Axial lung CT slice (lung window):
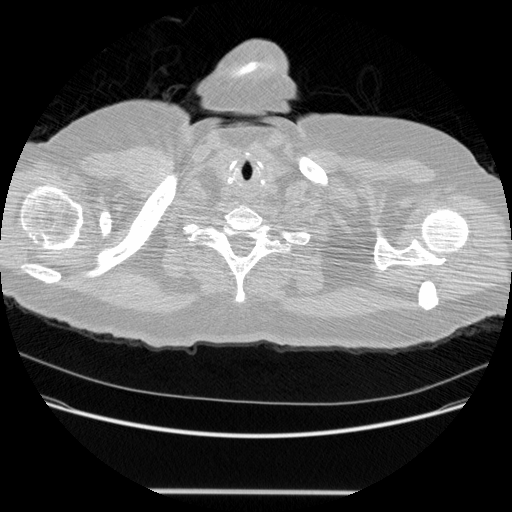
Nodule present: no